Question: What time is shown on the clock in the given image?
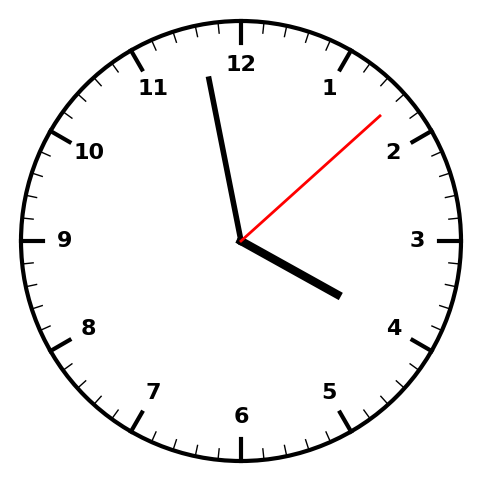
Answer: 03:58:08